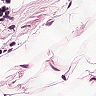
Metastatic tissue present: no